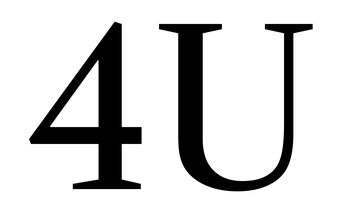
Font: LibreCaslonText_Regular